The plot is a signal-to-image rendering of a rotating shaft's vibration measurement. Classify the rotor condition as one of: normal, misalignment, unbalance, looseness.
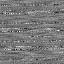
Answer: looseness